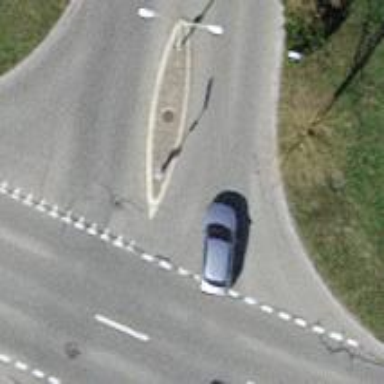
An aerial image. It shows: Road with "give way" sign.